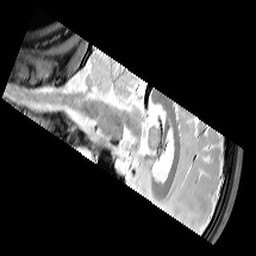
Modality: PDw
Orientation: sagittal
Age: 20
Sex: female
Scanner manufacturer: siemens
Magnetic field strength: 3 T
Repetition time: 6.49 s
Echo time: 0.016 s